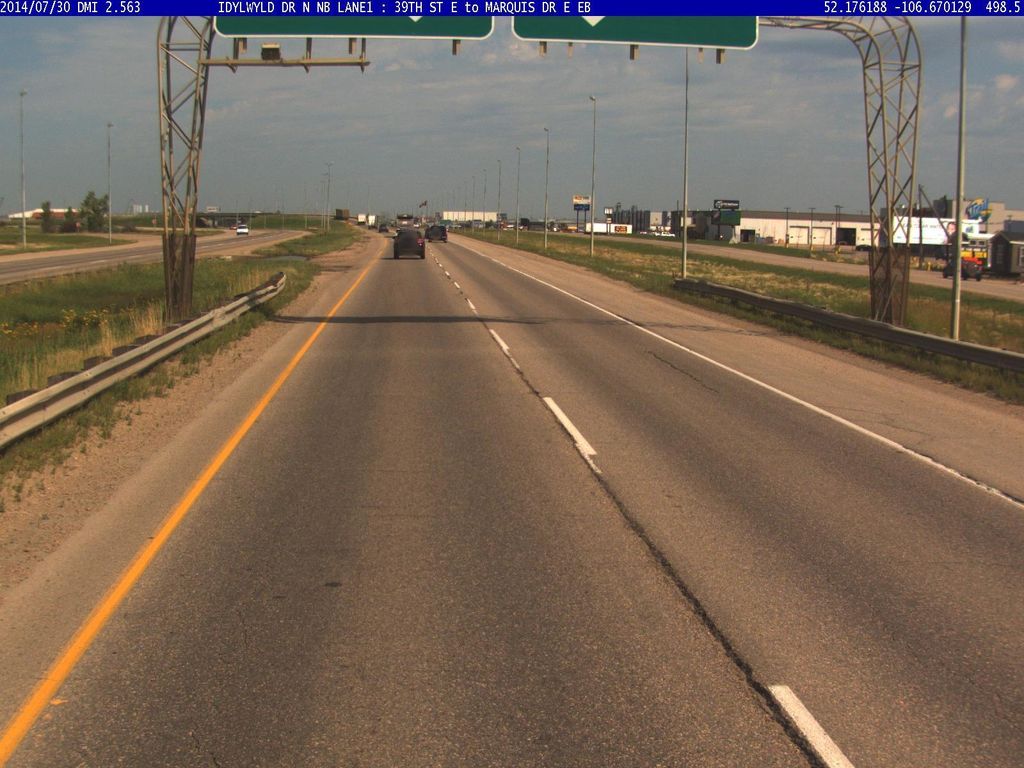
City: saskatoon